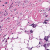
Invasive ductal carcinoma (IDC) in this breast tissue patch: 1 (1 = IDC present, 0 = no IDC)